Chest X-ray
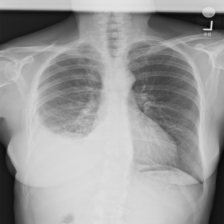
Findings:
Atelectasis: negative
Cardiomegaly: negative
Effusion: positive
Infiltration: negative
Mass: negative
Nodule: negative
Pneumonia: negative
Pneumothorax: negative
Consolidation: negative
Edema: negative
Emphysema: negative
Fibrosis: negative
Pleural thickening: negative
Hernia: negative